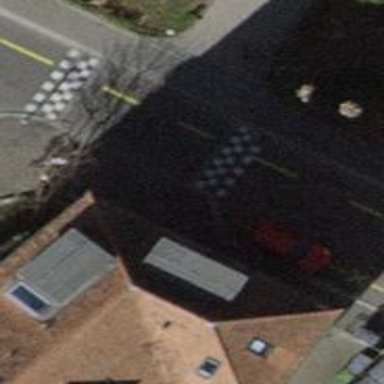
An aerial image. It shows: Unmarked crossing with traffic calming table.